Question: I want to change the rootViewController after the authenticationViewController
'''
-(IBAction)LoginButtonPushed:(id)sender {
if ([(VerifyId)isEqual:@"C"]){
CondidatsViewController *condidatsViewController = [[[CondidatsViewController alloc]initWithNibName:@"CondidatsViewController" bundle:nil]autorelease];
UINavigationController *navController = self.navigationController;
NSMutableArray *controllers = [[self.navigationController.viewControllers mutableCopy] autorelease];
[controllers removeLastObject];
navController.viewControllers = controllers;
[navController pushViewController:condidatsViewController animated: YES];
} else {
RecruteursViewController *recruteursViewController = [[[RecruteursViewController alloc]initWithNibName:@"RecruteursViewController" bundle:nil]autorelease];
UINavigationController *navController = self.navigationController;
NSMutableArray *controllers = [[self.navigationController.viewControllers mutableCopy] autorelease];
[controllers removeLastObject];
navController.viewControllers = controllers;
[navController pushViewController:recruteursViewController animated: YES];
}
}
'''
this code is when i press in login button i want CondidatsViewController or RecruteursViewController will be the rootView
'''
- (BOOL)application:(UIApplication *)application didFinishLaunchingWithOptions:(NSDictionary *)launchOptions
{
self.window = [[[UIWindow alloc] initWithFrame:[[UIScreen mainScreen] bounds]] autorelease];
// Override point for customization after application launch.
AcceuilViewController *viewController =[[[AcceuilViewController alloc]
initWithNibName:@"AcceuilViewController" bundle:nil]autorelease];
self.navController = [[[UINavigationController alloc]initWithRootViewController:viewController]
autorelease];
self.window.rootViewController = self.navController;
[self.window makeKeyAndVisible];
return YES;
}
'''
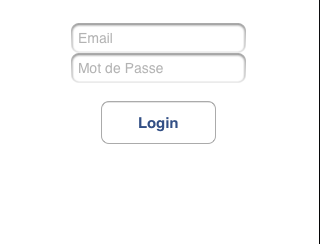
Answer: You can try UINavigationController's following method with a new array of desired view controllers something like
'''
[self.navigationController setViewControllers:@[newRootViewControllerInstance, secondVCInstanceIfRequired, thirdVC-and-so-on....] animated:NO];
'''
It will do the trick ;)